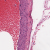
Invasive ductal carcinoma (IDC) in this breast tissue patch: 0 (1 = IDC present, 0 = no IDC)